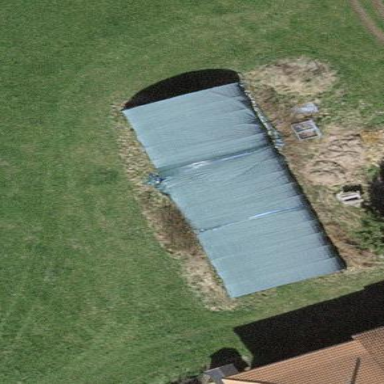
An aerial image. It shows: Greenhouse.